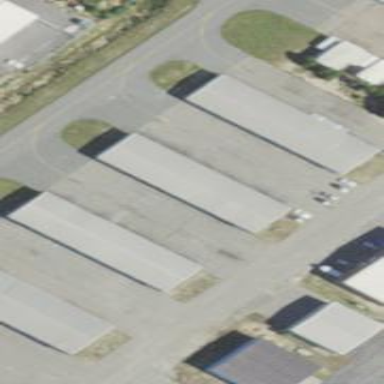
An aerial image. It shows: Hangar.